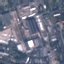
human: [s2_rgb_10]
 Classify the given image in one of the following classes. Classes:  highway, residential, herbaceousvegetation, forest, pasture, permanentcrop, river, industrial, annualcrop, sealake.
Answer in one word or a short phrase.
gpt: Industrial